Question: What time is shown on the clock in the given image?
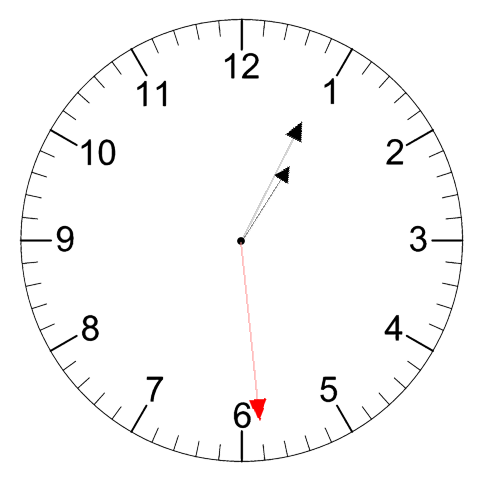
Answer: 01:04:29